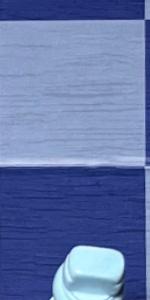
Label: Empty